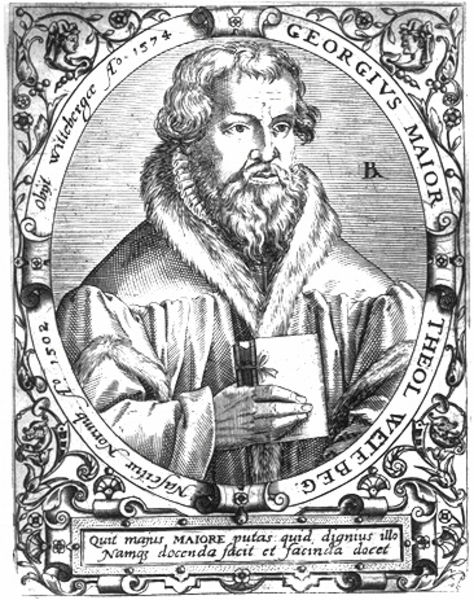
Titel: Bildnis des Georg Major
Künstler: Matthaeus (d.Ä.) Becker
Institution: (Seriendruck)
Schlagwörter: hand, kopf, mann, weiß, finger, haar, mund, nase, ohr, schwarz, stirn, zeichnung, blick, blüten, ornament, alt, bart, augen, gesicht, kragen, mensch, pelz, rahmen, bildnis, portrait, porträt, auge, haare, mantel, adel, front, locken, oval, rund, ranken, schrift, graphik, tafel, inschrift, dekor, verzierung, name, greis, buch, medaillon, druck, monogramm, stich, text, schnörkel, voluten, frontansicht, kupferstich, georg, latein, lateinisch, schirft, umschrift, seriendruck, bürgermeister, ext, rollwerk, buschstaben, madaillon, schreift, gregorius, stirn#, 1574, maior